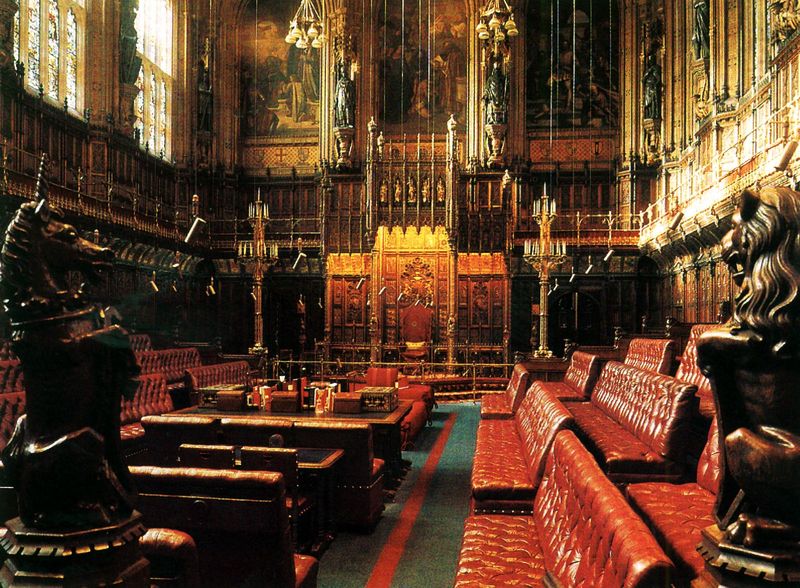
Titel: House of Lords im New Westminster Palace in London
Künstler: Augustus Wilby Northmore Pugin
Standort: London, Westminster Palace (EU - GB)
Schlagwörter: fenster, stühle, teppich, innenraum, kirche, england, gotik, pferd, statue, leuchter, bänke, kerzenhalter, orgel, leder, löwe, parlament, sitzealtar